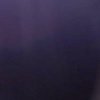
Label: space